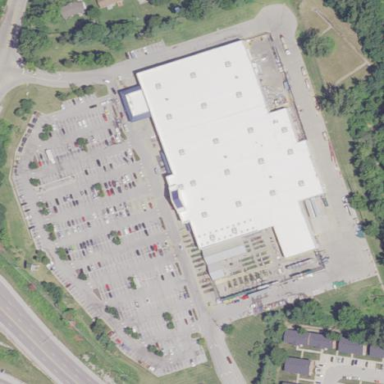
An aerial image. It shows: Retail area.